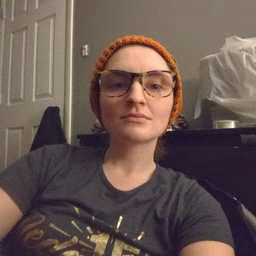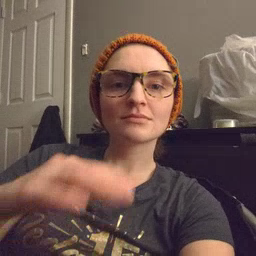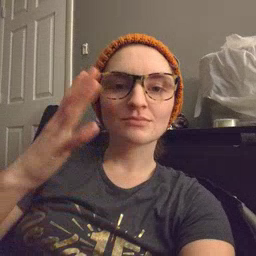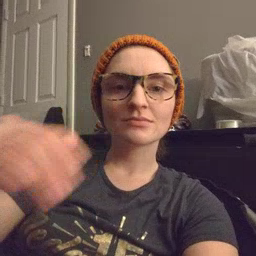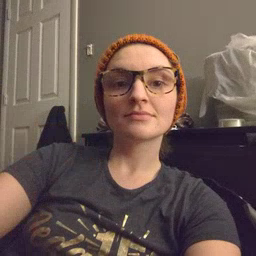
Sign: tree